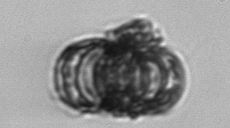
Label: Paralia_sulcata